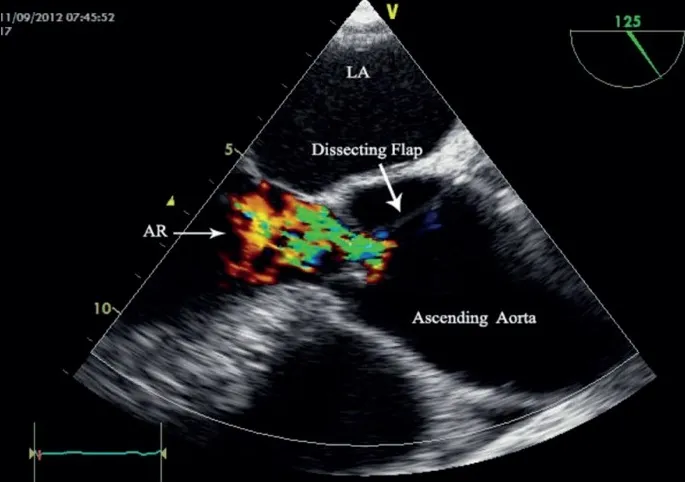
Transesophageal echocardiography in the mid-esophageal view, showing severe aortic regurgitation (AR) and a dilated ascending aorta.
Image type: radiology (ultrasound)